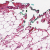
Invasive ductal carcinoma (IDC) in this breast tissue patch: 0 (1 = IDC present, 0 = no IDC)